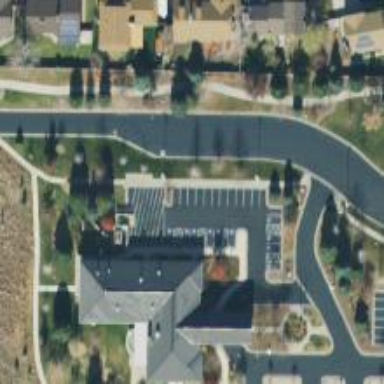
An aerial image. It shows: Parking space.